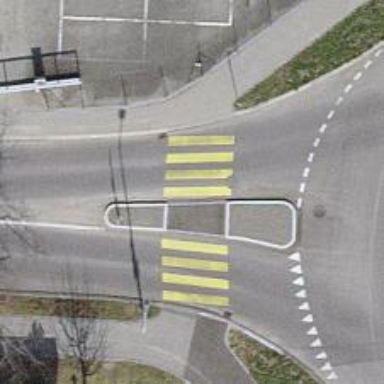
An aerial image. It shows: Uncontrolled zebra crossing on the road.